Interaction volume radius: 5 \u00c5
Interaction volume height: 10 \u00c5
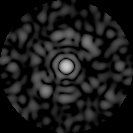
Disorder parameter: 0.8937